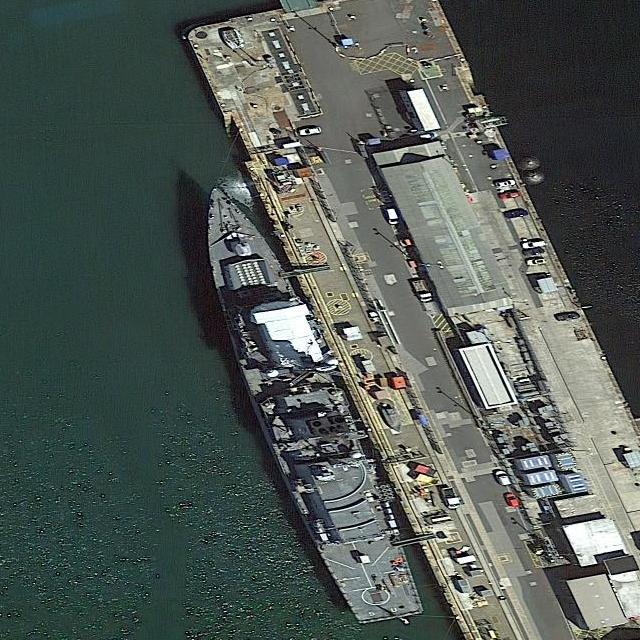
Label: Type_45_destroyer